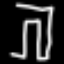
Label: pants